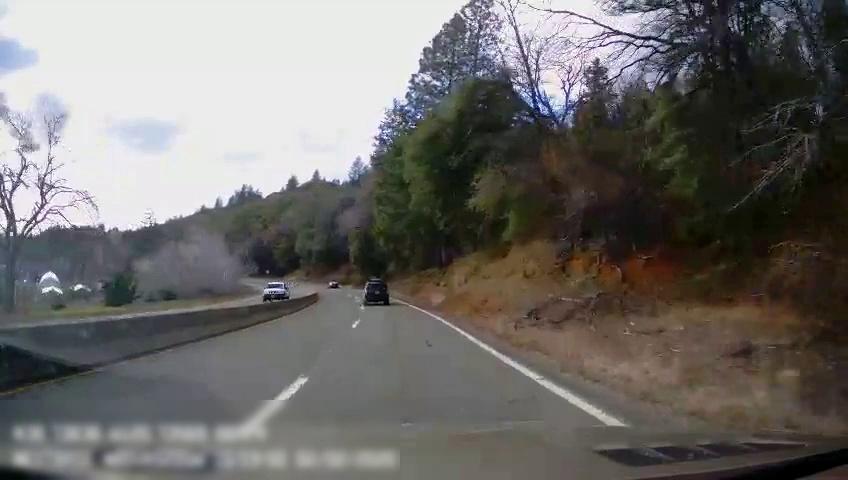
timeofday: Day
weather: Cloudy
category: Drivable Space
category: Drivable Space
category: Vehicles | SUV
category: Vehicles | Car
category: Vehicles | Car
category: Lanes | Alternate Lane
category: Lanes | Current Lane
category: Lanes | Current Lane